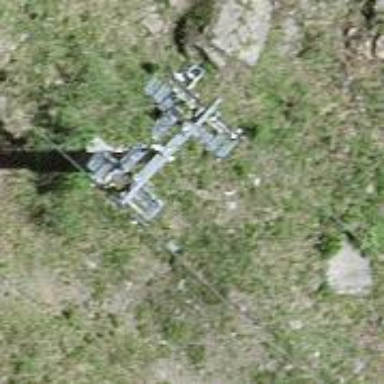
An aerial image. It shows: Pylon for aerialway.